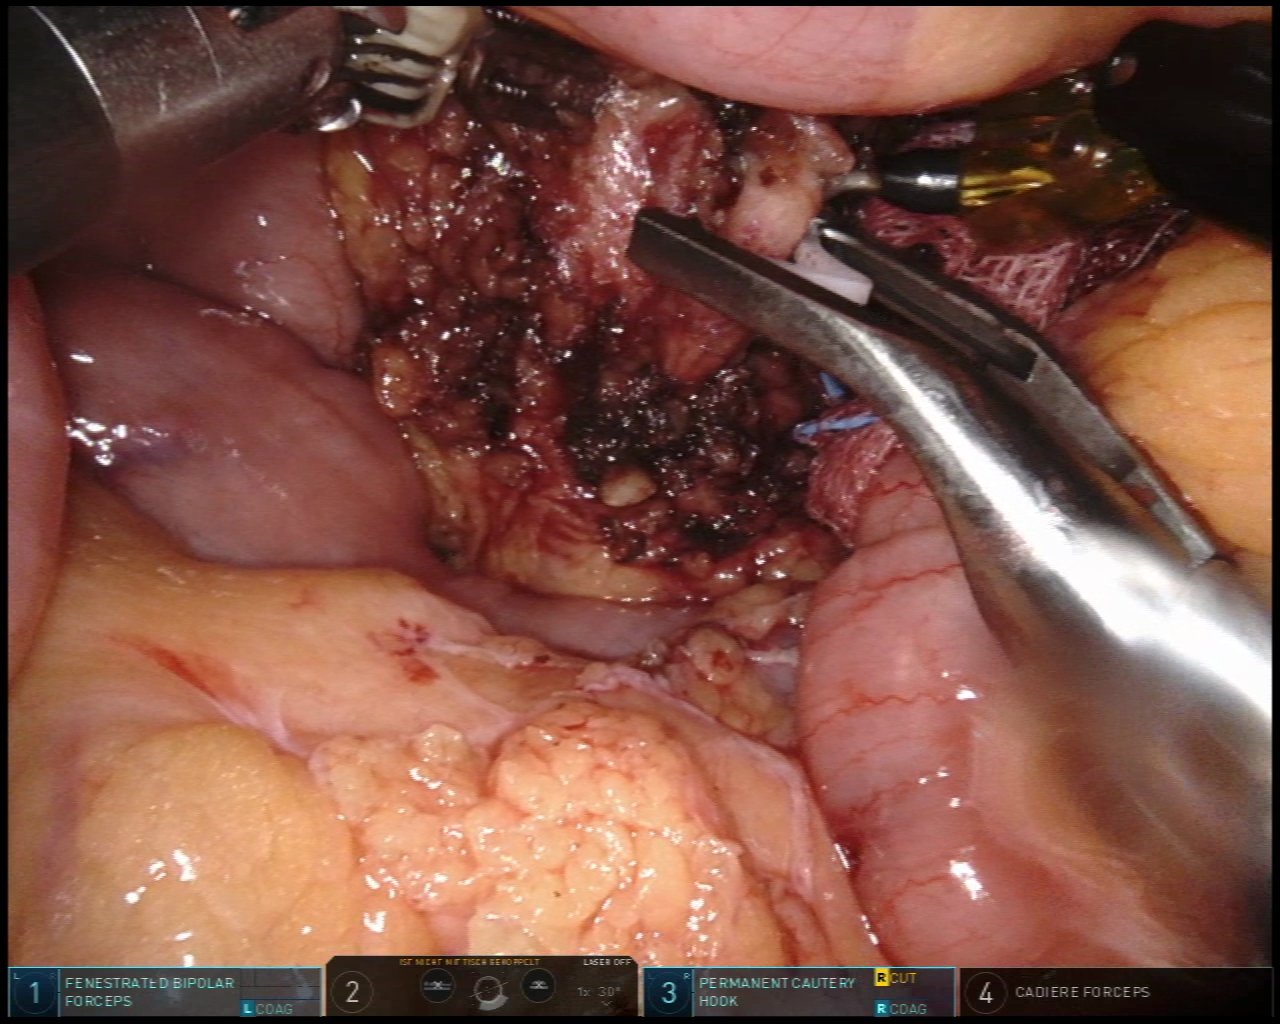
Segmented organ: inferior_mesenteric_artery
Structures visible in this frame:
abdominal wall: no
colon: yes
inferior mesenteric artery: yes
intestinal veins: no
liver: no
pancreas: no
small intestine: yes
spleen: no
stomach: no
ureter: no
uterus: no
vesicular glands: no